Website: home-depot
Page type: customer-info-address
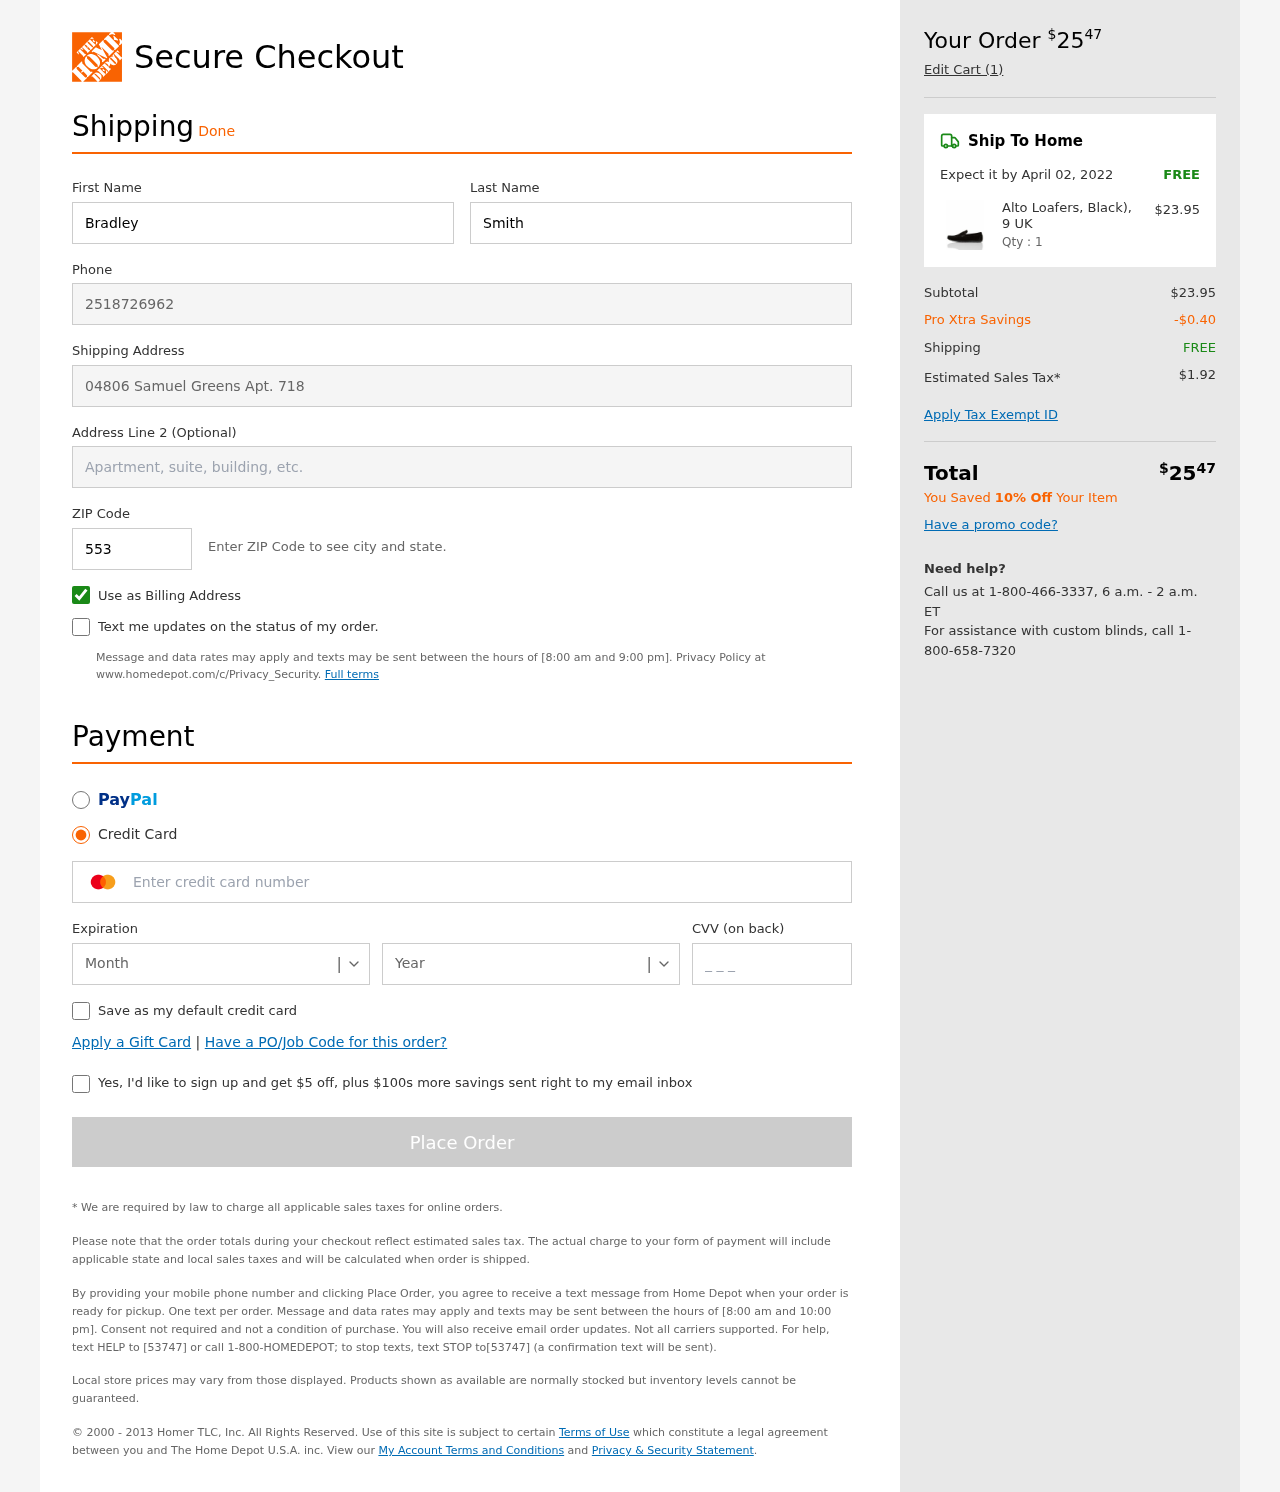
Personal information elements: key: PII_CARD_CVV
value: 389
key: PII_CARD_EXPIRY_MONTH
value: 10
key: PII_CARD_EXPIRY_YEAR
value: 29
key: PII_CARD_NUMBER
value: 2290 1691 2273 9582
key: PII_FIRSTNAME
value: Bradley
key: PII_LASTNAME
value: Smith
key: PII_PHONE
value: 2518726962
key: PII_POSTCODE
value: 55363
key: PII_STREET
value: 04806 Samuel Greens Apt. 718
Product elements: key: PRODUCT1_NAME
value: Alto Loafers, Black), 9 UK
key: PRODUCT1_PRICE
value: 23.95
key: PRODUCT1_QUANTITY
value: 1
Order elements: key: ORDER_TOTAL
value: $2547
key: ORDER_NUM_ITEMS
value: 1
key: ORDER_DELIVERY_DATE
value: April 02, 2022
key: ORDER_SHIPPING_COST
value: FREE
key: ORDER_SUBTOTAL
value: $23.95
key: ORDER_DISCOUNT
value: -$0.40
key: ORDER_SHIPPING_COST2
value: FREE
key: ORDER_TAX
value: $1.92
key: ORDER_TOTAL2
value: $2547
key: ORDER_SAVINGS_MESSAGE
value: You Saved 10% Off Your Item